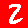
Digit: 2